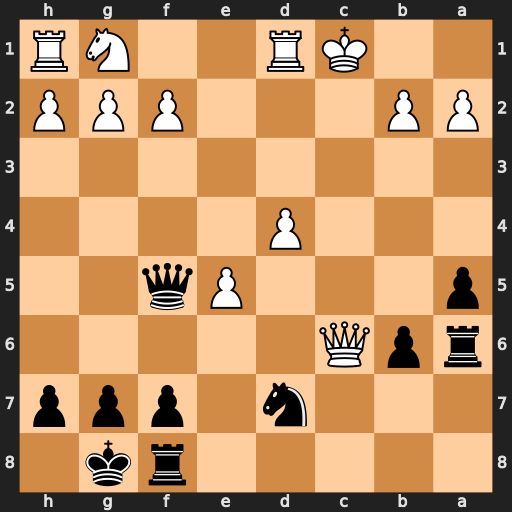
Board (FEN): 5rk1/3n1ppp/rpQ5/p3Pq2/3P4/8/PP3PPP/2KR2NR
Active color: b
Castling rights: -
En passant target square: -
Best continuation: Nxe5 dxe5 Rc8